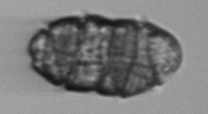
Label: Margalefidinium